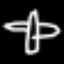
Label: airplane